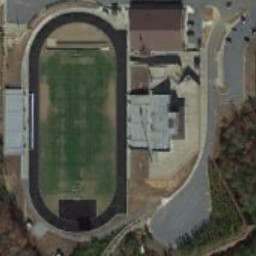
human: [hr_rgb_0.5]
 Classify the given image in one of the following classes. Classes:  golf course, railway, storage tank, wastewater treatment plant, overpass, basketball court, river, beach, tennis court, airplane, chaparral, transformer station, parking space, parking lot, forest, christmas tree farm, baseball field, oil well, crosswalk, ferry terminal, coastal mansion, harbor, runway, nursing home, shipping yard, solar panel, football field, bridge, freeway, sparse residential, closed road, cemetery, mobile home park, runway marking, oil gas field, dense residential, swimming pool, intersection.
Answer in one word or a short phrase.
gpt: football field